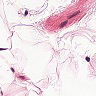
Metastatic tissue present: no